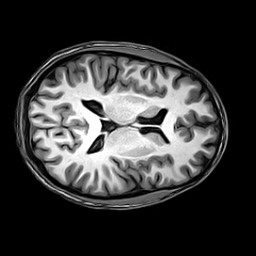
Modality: T1w
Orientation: axial
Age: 31
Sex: male